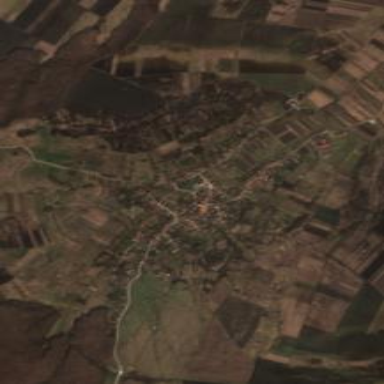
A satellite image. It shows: Village.